Question: Is it somehow possible to set the application badge number using Qt?

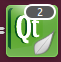
Answer: This does not seem to be supported on Ubuntu just yet, but here you can find the Mac version:
<URL>
You can enable this add-on by putting this into your qmake project file:
'''
QT += macextras
'''